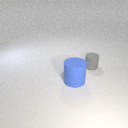
large blue rubber cylinder in front of small gray rubber cylinder